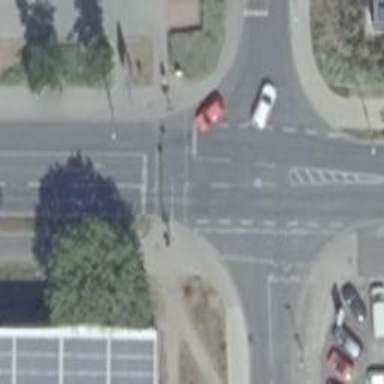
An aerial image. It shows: Road with traffic signals at crossing.